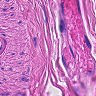
Metastatic tissue present: no